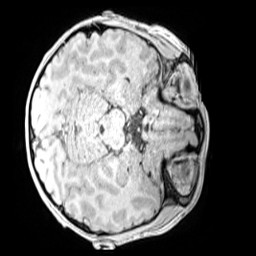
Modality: MP2RAGE
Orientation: axial
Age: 12
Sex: male
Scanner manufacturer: siemens
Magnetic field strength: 3 T
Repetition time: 4 s
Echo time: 0.00299 s